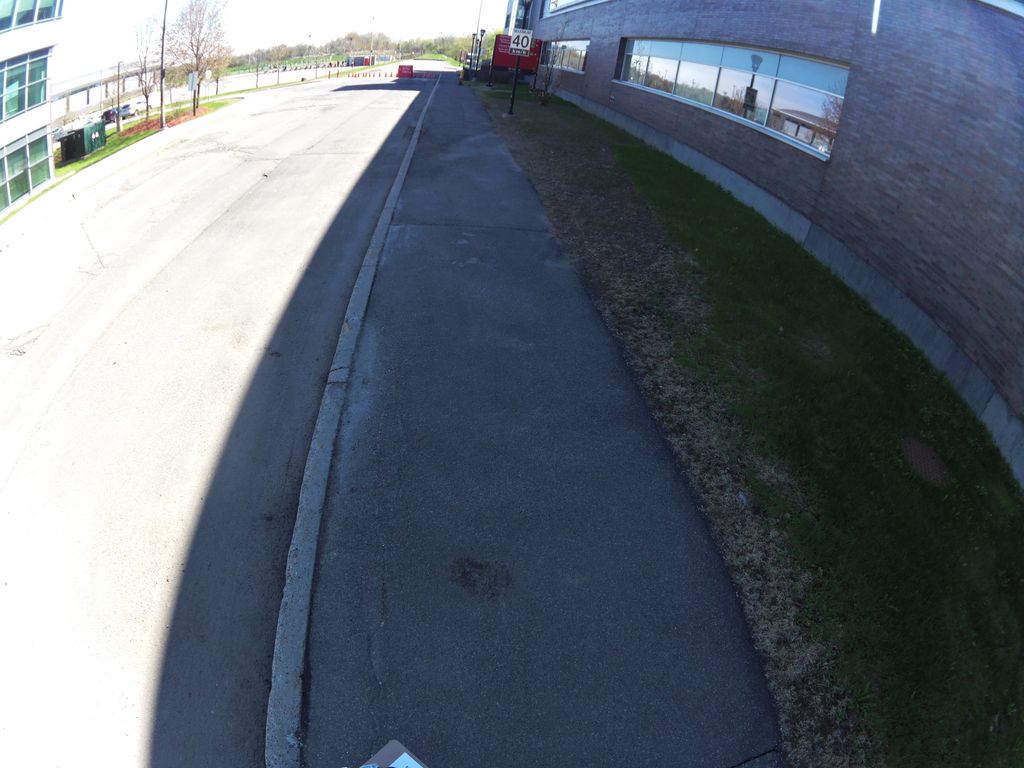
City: ottawa-gatineau